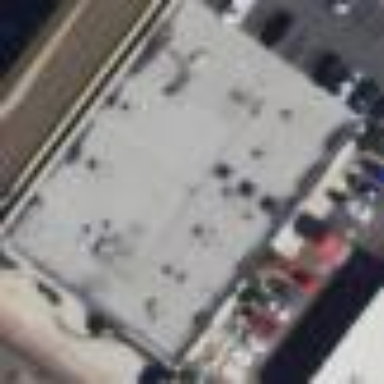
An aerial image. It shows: Commercial building.